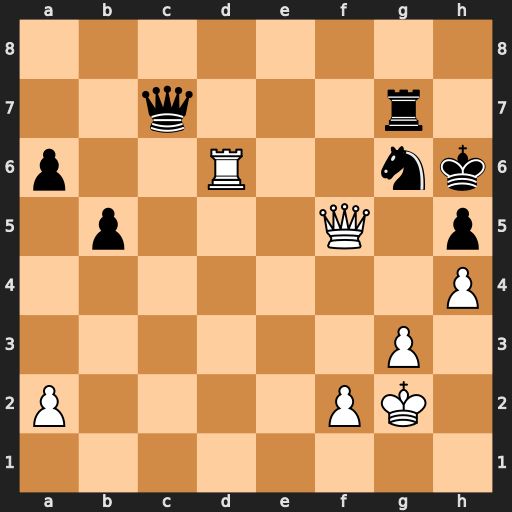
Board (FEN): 8/2q3r1/p2R2nk/1p3Q1p/7P/6P1/P4PK1/8
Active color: w
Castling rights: -
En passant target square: -
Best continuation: Qg5+ Kh7 Qxh5+